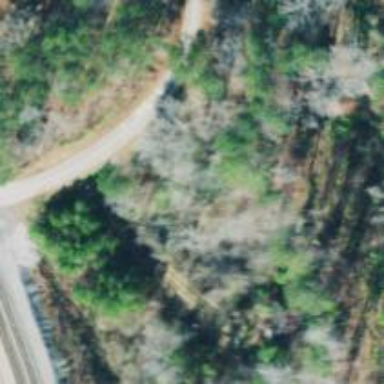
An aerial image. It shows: Driveway leading to service road.